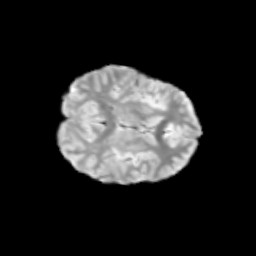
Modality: T2w
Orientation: axial
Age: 11
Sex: female
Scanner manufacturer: siemens
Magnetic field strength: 3 T
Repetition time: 3.8 s
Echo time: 0.07 s